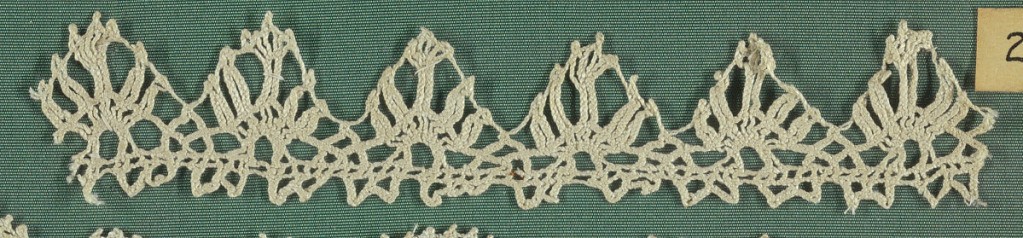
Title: Fragment
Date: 16th century
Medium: linen Technique: bobbin lace
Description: Edging lace fragment with small points, each containing five radiating spokes.